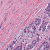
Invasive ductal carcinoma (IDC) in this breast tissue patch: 1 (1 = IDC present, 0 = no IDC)